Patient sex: M
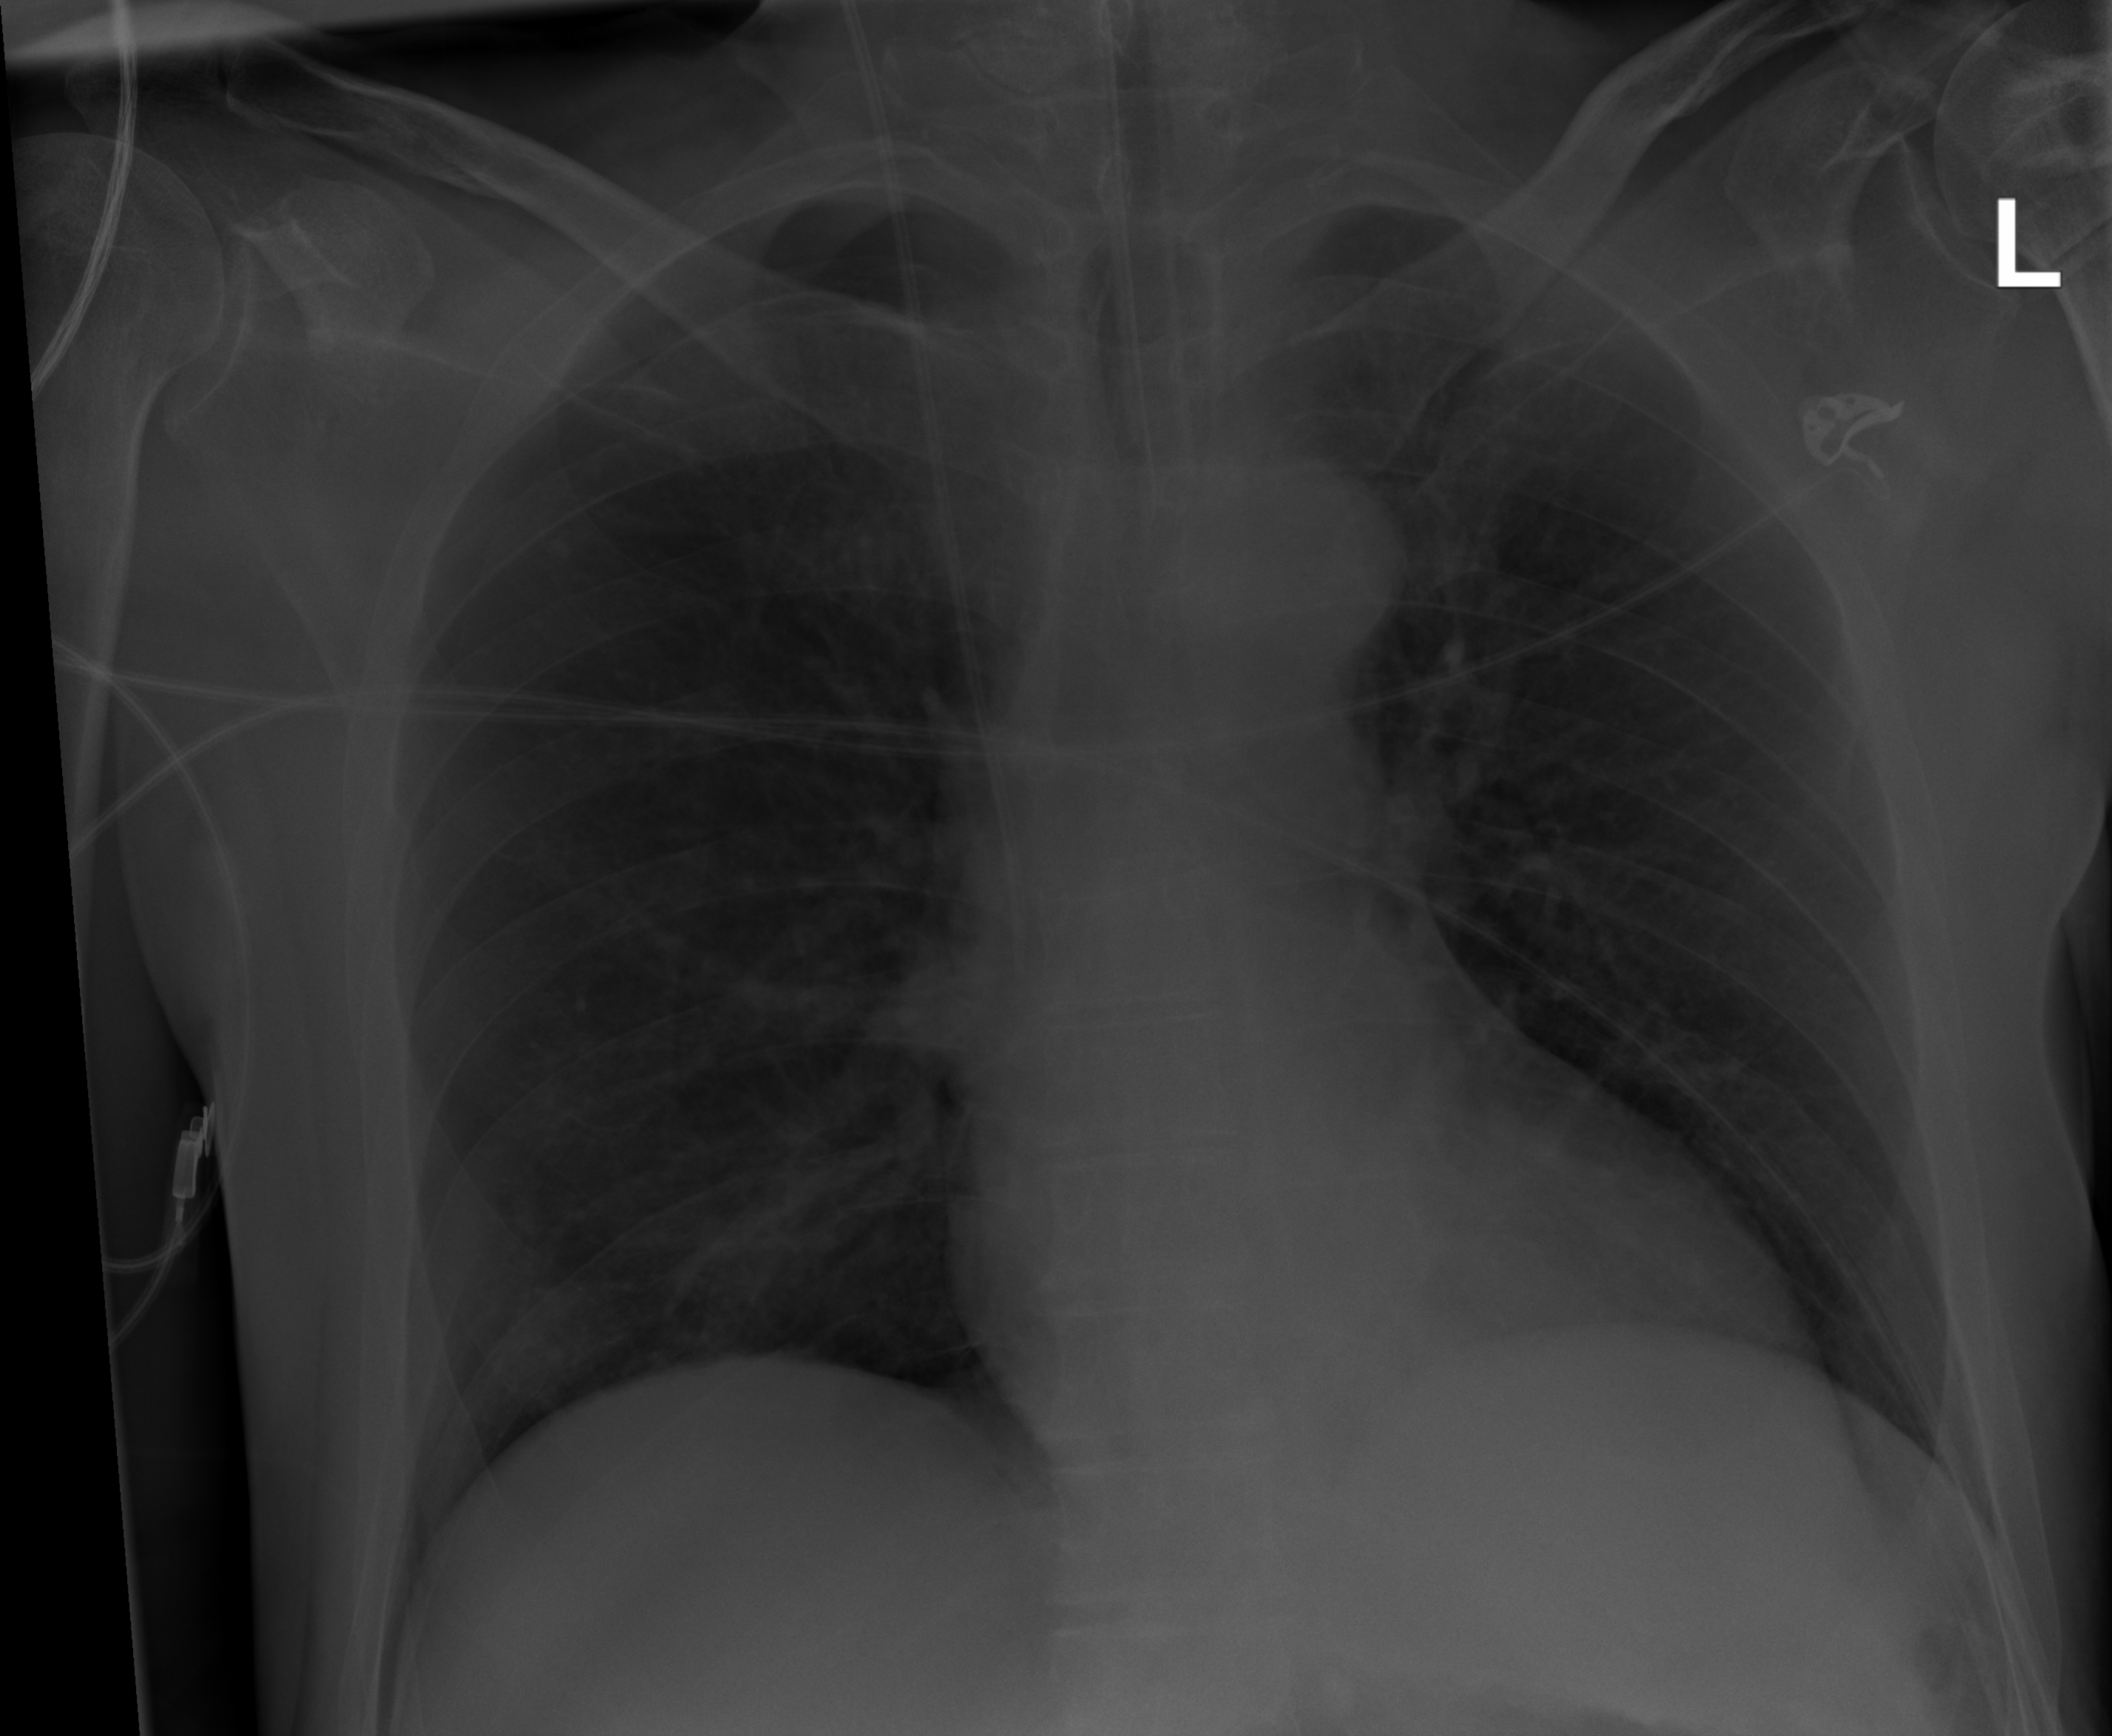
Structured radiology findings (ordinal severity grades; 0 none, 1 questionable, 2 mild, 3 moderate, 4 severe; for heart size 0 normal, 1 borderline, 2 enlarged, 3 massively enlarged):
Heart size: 0
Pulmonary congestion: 0
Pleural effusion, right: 0
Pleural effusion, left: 0
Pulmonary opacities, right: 0
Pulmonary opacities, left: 0
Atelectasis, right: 1
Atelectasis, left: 0